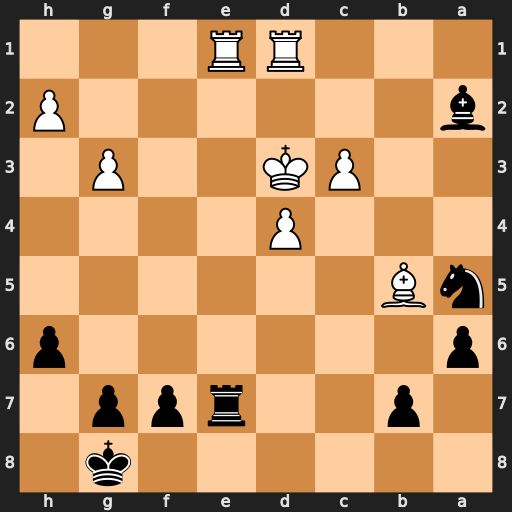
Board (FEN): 6k1/1p2rpp1/p6p/nB6/3P4/2PK2P1/b6P/3RR3
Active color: b
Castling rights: -
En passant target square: -
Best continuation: Rxe1 Rxe1 axb5